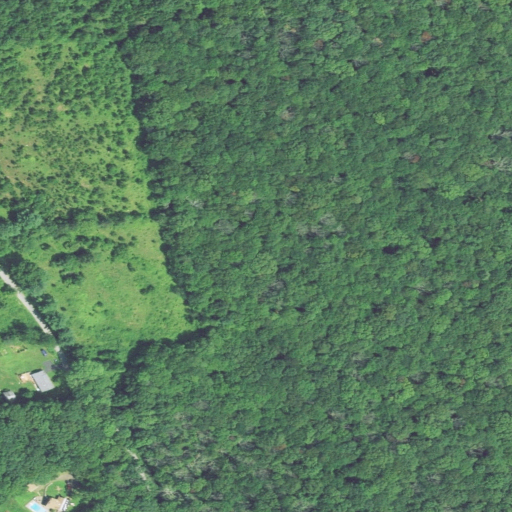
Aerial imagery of mountain in Connecticut named Ridge Hill containing deciduous forest, mixed forest, open development, and low intensity development